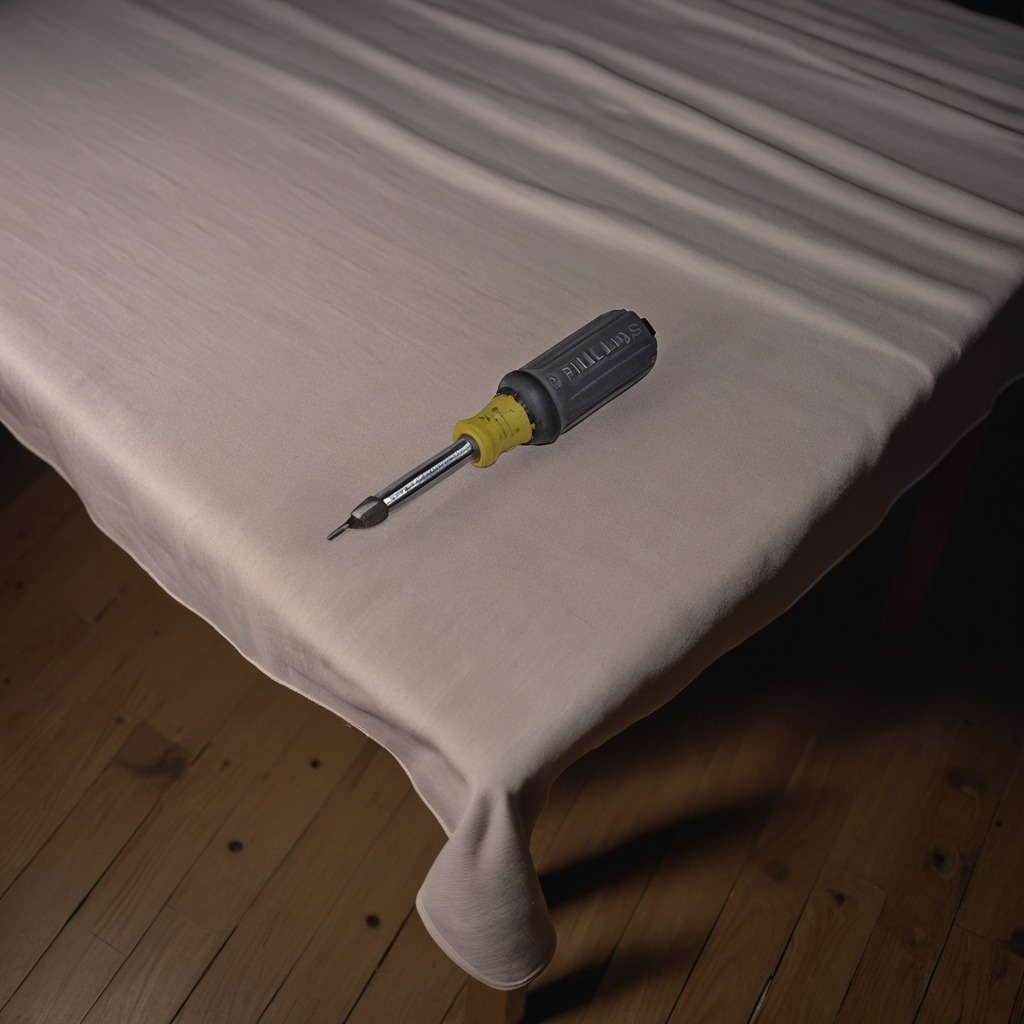
A screwdriver is lying on the wooden table.